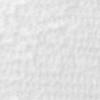
Label: no_change